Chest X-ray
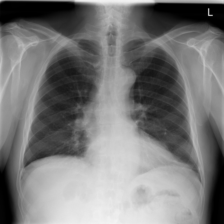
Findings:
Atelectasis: negative
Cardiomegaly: negative
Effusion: negative
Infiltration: negative
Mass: negative
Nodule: negative
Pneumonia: negative
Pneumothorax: negative
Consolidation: negative
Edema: negative
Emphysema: negative
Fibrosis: negative
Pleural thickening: negative
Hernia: negative